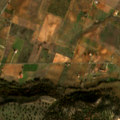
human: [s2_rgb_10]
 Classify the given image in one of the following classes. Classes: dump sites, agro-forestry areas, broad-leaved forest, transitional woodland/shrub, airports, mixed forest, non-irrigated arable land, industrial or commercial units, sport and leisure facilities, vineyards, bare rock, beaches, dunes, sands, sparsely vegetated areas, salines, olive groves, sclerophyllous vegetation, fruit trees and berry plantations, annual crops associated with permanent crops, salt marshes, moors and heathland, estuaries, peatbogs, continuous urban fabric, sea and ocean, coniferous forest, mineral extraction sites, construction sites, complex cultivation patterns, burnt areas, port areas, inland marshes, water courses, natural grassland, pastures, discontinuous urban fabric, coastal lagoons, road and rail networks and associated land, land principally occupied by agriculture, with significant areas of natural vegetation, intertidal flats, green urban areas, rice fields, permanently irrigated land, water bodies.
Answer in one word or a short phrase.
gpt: non-irrigated arable land, olive groves, agro-forestry areas